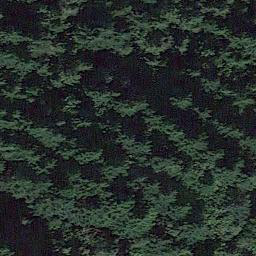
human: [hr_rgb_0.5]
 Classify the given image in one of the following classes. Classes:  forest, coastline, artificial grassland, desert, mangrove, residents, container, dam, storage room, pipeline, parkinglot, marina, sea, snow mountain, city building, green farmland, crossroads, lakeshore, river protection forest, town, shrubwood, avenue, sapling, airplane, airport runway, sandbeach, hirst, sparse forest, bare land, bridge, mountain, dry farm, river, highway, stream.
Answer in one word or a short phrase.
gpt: forest